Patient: sex M, age 43
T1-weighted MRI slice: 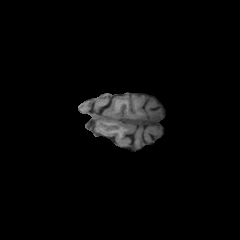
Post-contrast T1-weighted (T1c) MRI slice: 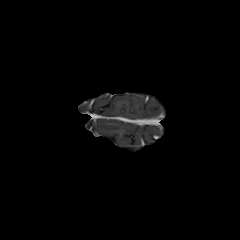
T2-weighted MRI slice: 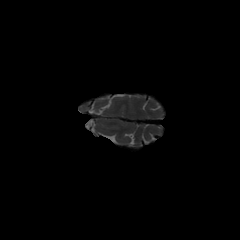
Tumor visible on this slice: no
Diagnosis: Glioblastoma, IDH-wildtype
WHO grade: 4